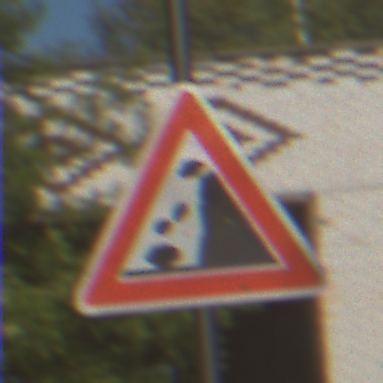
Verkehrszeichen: SteinschlagRechts
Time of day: MorningAfternoon
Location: Outdoor (Nature)
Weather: Clear
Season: Summer
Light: Natural